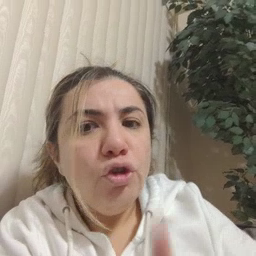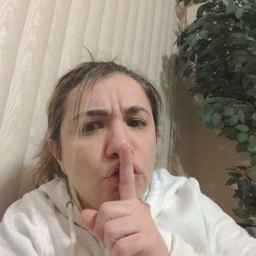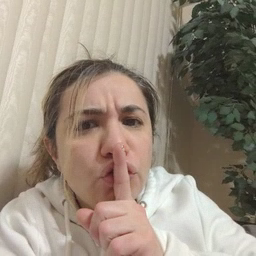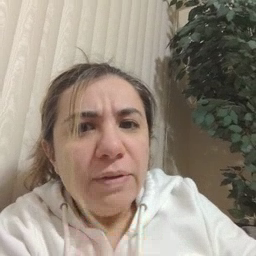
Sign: shhh